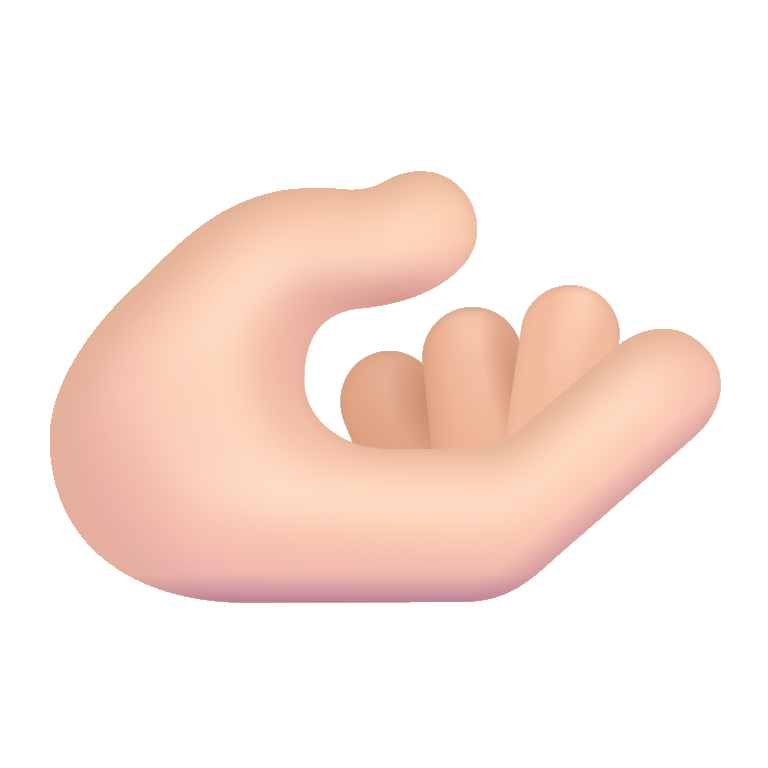
palm up hand color light